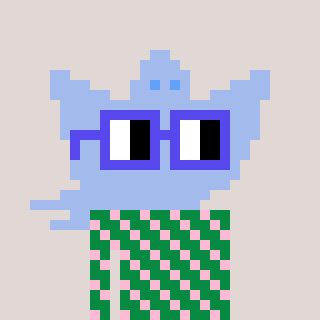
a pixel art character with square blue glasses, a ghost-B-shaped head and a green-colored body on a warm background